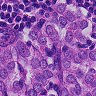
Metastatic tissue present: yes